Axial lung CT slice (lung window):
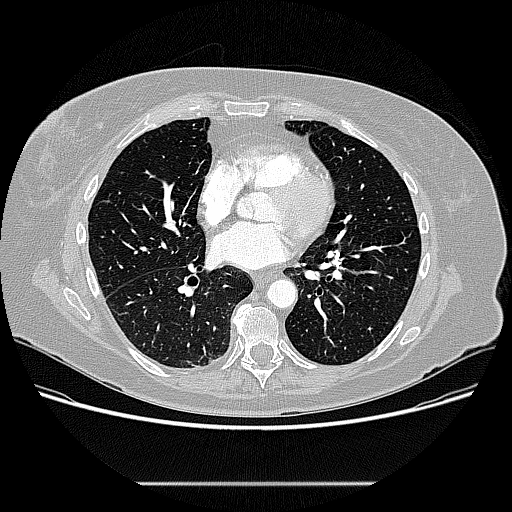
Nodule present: no